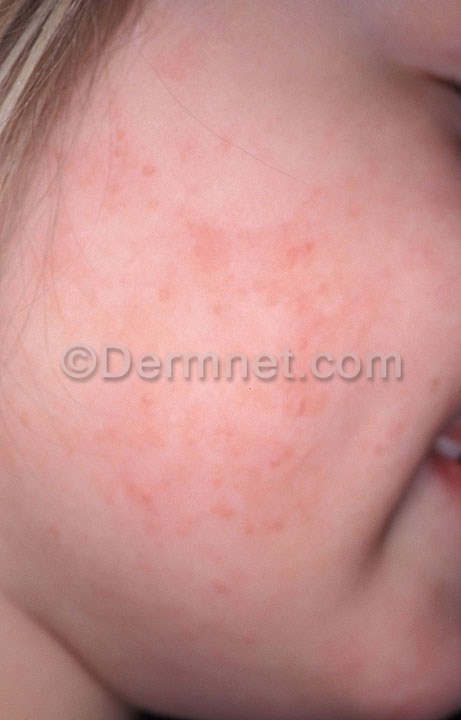
Disease: Atopic Dermatitis Photos